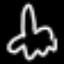
Label: fork